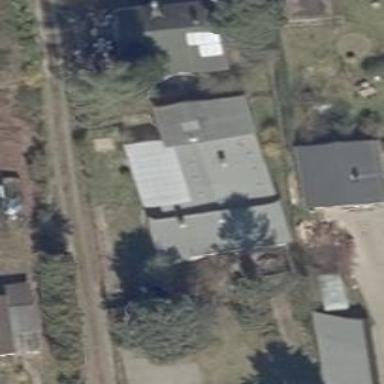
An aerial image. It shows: Simple house.